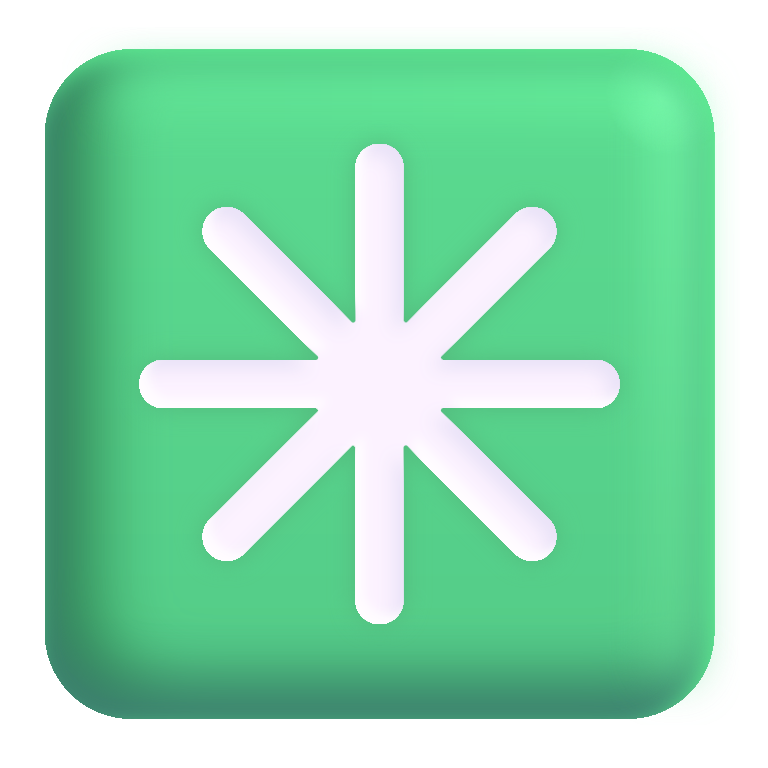
eight spoked asterisk color